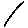
Label: line